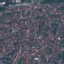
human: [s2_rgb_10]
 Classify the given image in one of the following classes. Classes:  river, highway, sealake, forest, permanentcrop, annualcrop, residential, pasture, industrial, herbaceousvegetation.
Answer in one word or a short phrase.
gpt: Residential